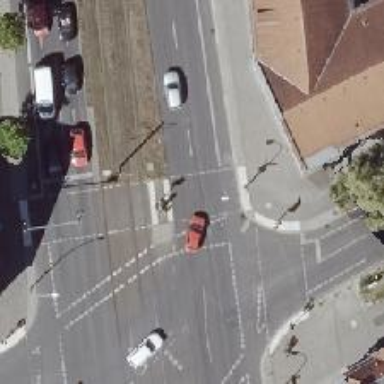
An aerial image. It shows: Crossing with traffic signals.